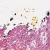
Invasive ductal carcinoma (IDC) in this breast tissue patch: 0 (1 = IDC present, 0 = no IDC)